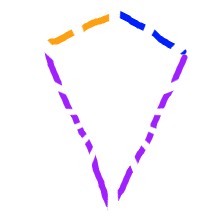
Shape: kite